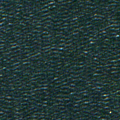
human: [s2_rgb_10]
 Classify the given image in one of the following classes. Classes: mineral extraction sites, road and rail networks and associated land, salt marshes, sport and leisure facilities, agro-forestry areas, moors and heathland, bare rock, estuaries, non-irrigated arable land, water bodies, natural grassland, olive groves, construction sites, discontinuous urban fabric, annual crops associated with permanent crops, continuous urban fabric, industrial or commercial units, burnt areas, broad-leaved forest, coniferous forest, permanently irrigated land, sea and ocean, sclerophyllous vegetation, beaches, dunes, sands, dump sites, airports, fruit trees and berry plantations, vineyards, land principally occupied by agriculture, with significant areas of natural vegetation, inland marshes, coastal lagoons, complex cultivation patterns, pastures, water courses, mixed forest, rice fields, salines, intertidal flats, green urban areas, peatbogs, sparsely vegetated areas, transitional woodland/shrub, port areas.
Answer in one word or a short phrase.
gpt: sea and ocean